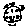
Label: moon